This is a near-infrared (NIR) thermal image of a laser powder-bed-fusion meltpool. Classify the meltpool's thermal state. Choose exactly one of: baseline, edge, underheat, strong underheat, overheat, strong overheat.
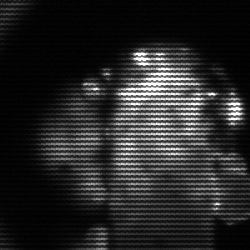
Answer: strong underheat